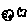
Label: cloud